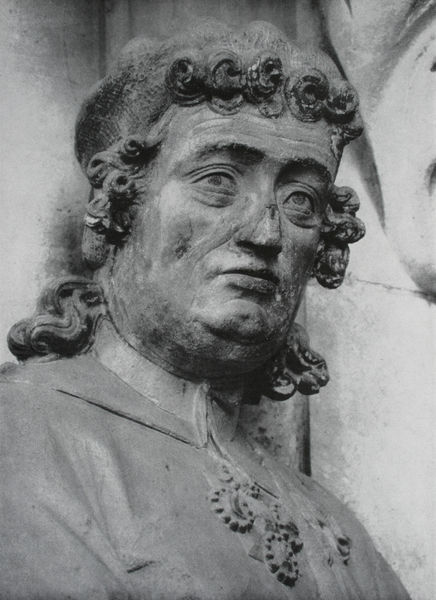
Titel: Westchor, Ekkehard
Standort: Naumburg (Saale)
Institution: Dom
Schlagwörter: kopf, mann, umhang, weiß, ausschnitt, grau, hut, mund, nase, ohr, schmuck, schwarz, stirn, blick, haube, alt, hemd, jacke, kappe, mütze, wand, augen, barock, falten, gesicht, kragen, mensch, stein, portrait, porträt, kirche, figur, gewand, haare, mantel, augenbrauen, brosche, gotik, kinn, lippe, lippen, locken, renaissance, skulptur, statue, relief, wangen, fassade, bischof, dick, detail, ernst, brauen, büste, bildhauerei, faltenwurf, plastik, steinmetz, augenbraue, foto, fotografie, photographie, gewölbe, denken, dom, barrett, schwarzweiß, stirnfalten, orden, fürst, photo, portal, prediger, barett, doppelkinn, sandstein, religiös, heiliger, gelehrter, heilig, ornat, bildhauer, bauschmuck, gewände, kirchenkunst, stifter, statur, freske, kirchenportal, ernster blick, naumburg, gewnd, stirnrunzeln, verwittert, sklulptur, wandfigur, gotische, detail haar, ekkerhart, kirchendetail, kardinalheiliger, rellief, skulpr, aussenfigur, domschmuck